Field crop: maize
Growth stage: 1
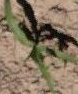
Species: maize